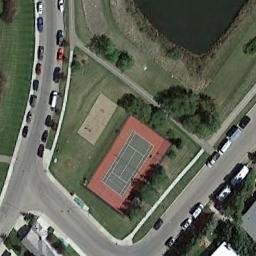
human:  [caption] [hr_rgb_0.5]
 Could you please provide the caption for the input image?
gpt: There are many cars on the road beside the tennis courts .

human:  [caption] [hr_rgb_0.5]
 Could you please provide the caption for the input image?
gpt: The tennis court is on the grass next to the water .

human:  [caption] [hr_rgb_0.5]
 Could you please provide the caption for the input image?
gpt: The tennis court on the lawn is surrounded by a road and there is a lake nearby .

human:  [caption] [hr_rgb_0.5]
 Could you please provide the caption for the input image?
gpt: There are two tennis courts in the upper left corner, one of which is blocked .

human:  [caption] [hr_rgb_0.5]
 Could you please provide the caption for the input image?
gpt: The tennis court is on a green meadow by the roadside .